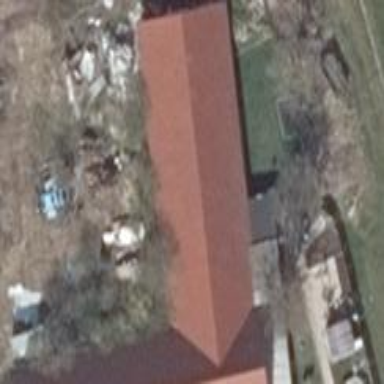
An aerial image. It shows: Shed building.